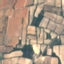
Land use / land cover: PermanentCrop